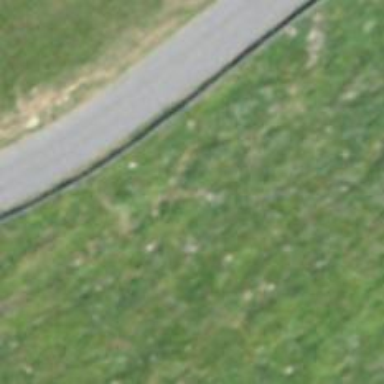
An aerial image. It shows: Well-maintained track road with grade 1 tracktype.